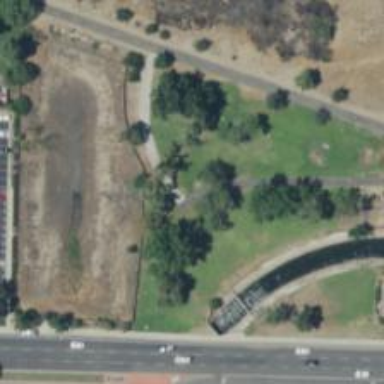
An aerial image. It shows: Grassy area featuring grass and trees. It is streetscape with park type of grass area.